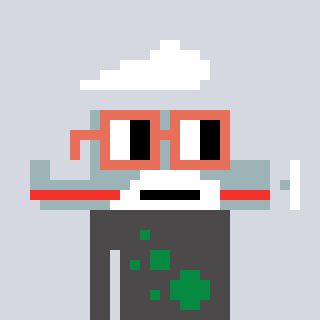
a pixel art character with square orange glasses, a plane-shaped head and a grayscale-colored body on a cool background